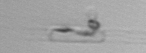
Label: Skeletonema